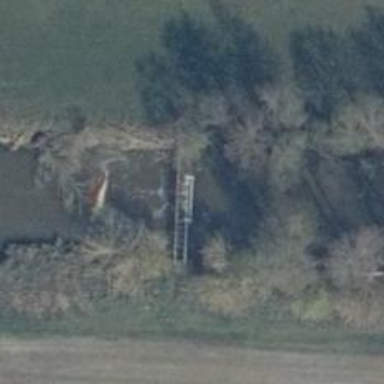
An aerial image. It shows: Weir in waterway.